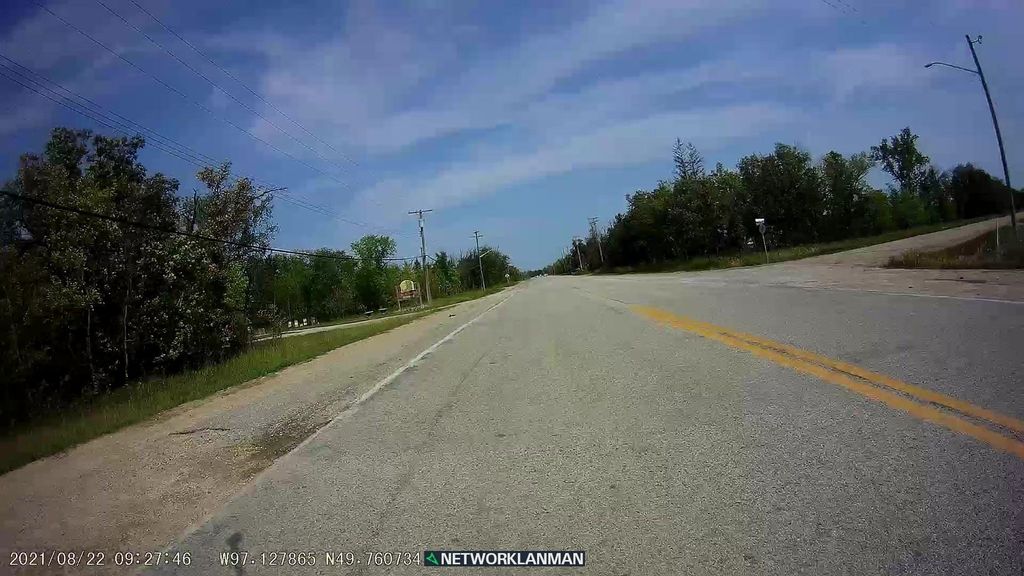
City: winnipeg